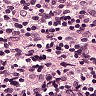
Metastatic tissue present: no